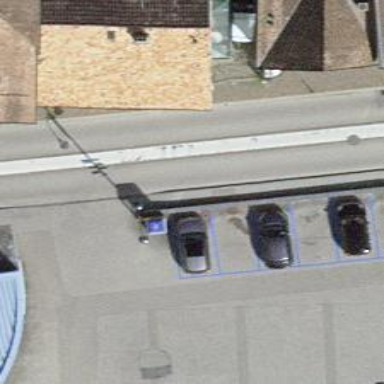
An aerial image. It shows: Charging station.